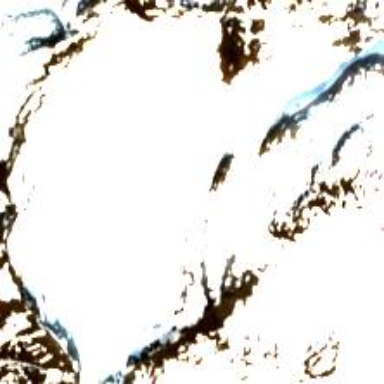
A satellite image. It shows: Majestic glacier in the distance.